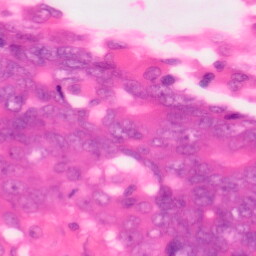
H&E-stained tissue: Colon